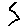
Label: zigzag